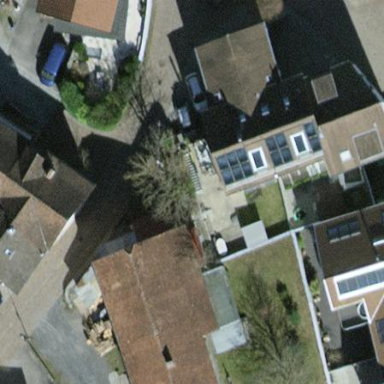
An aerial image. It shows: Detached building.